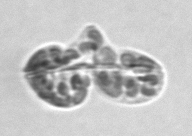
Label: Karenia